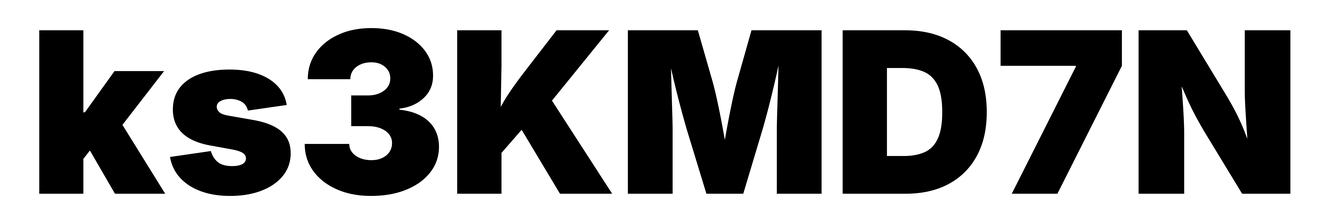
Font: Inter_Black